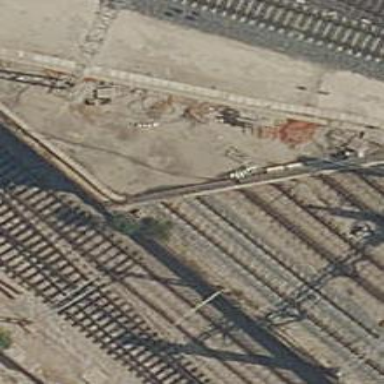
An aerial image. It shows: Railway tunnel with overhead electrified contact lines.